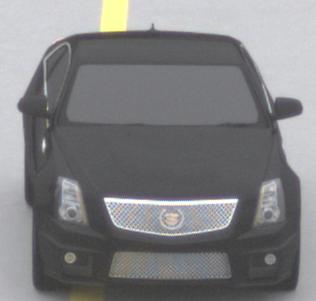
Make: Cadillac
Model: CTS-V
Detailed model: CTS-V (II) Limousine
Model produced from: 2008/11
Model produced until: 2010/12
Doors: 4
Color: black
Road condition: dry road
Daytime: midday
Contrast: low contrast